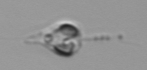
Label: flagellate